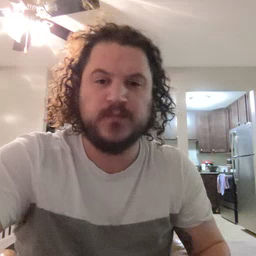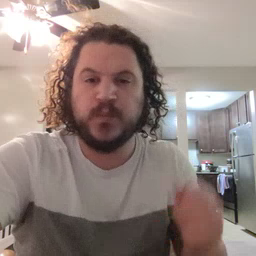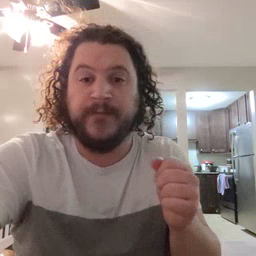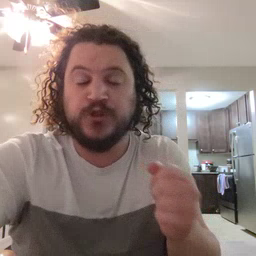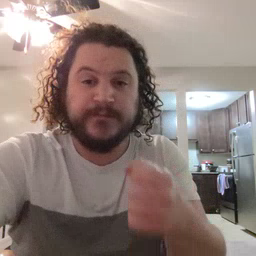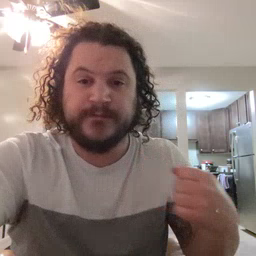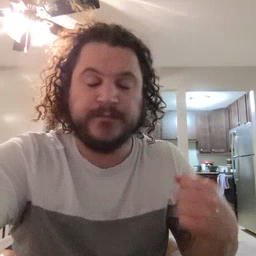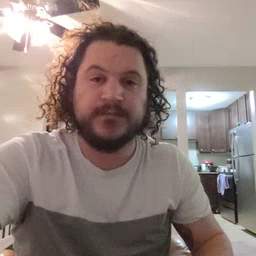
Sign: refrigerator